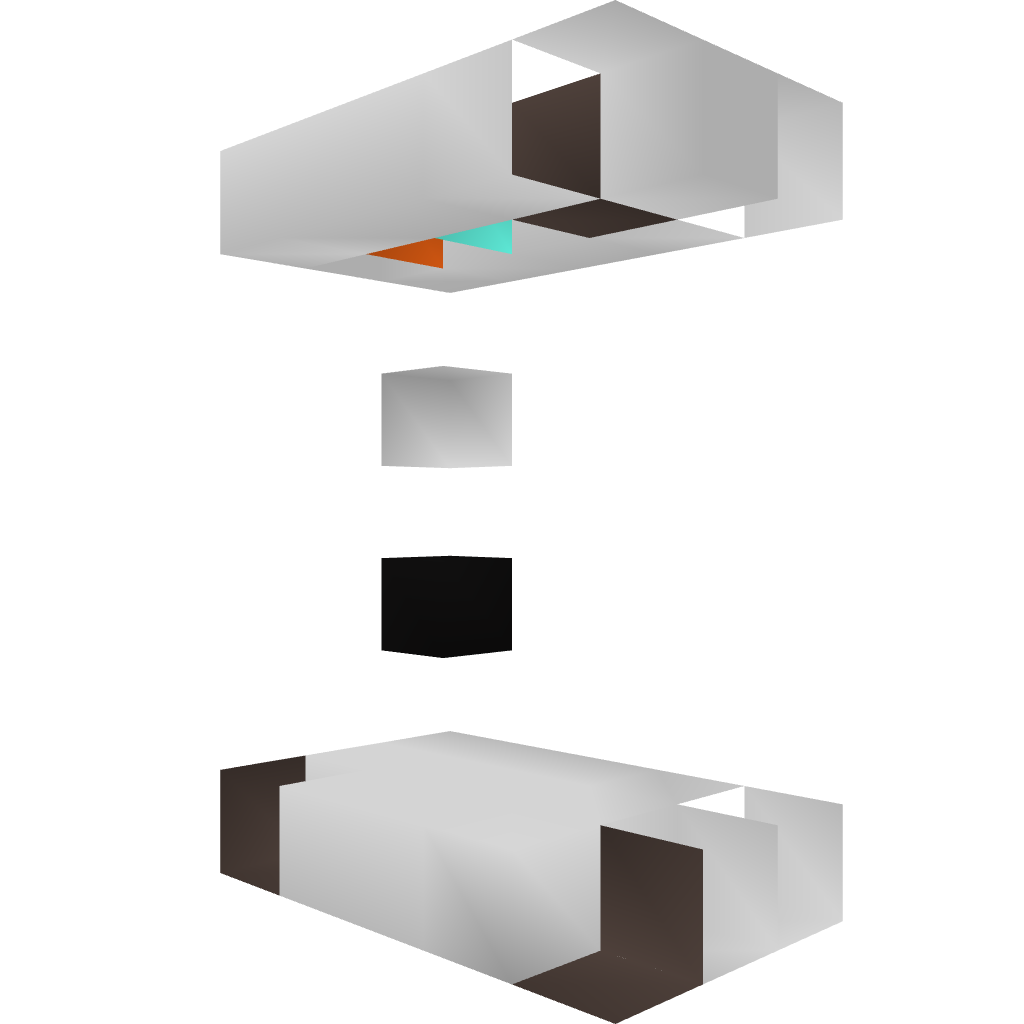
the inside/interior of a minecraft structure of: Compact Stone Maker